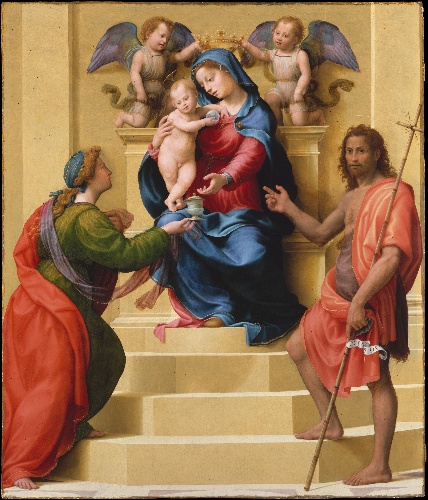
Title: Madonna and Child Enthroned with Saints Mary Magdalen and John the Baptist
Artist: Giuliano di Piero di Simone Bugiardini
Artist bio: Italian, Florence 1475–1554 Florence
Date: ca. 1523
Object type: Painting
Classification: Paintings
Medium: Oil on wood
Dimensions: 76 1/4 x 65 1/4 in. (193.7 x 165.7 cm)
Department: European Paintings
Credit line: Fletcher Fund, 1930
Accession year: 1930
Repository: Metropolitan Museum of Art, New York, NY
Tags: Madonna and Child|Mary Magdalene|Saint John the Baptist|Angels